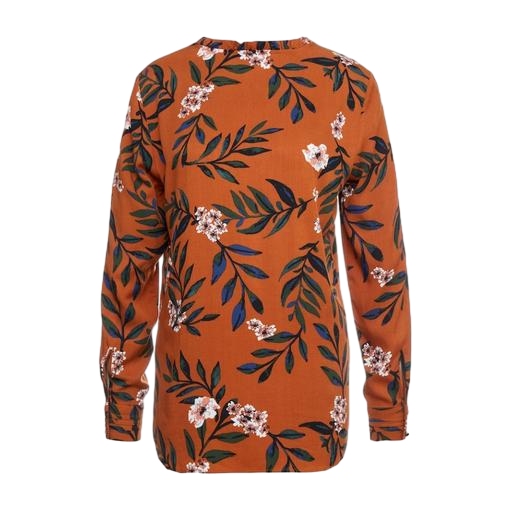
multicolor vero moda rust high neck blouse, multicolor nly floral print shirt, floral printed shirt, white background